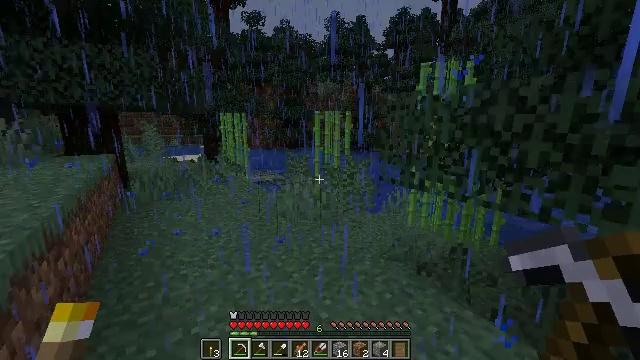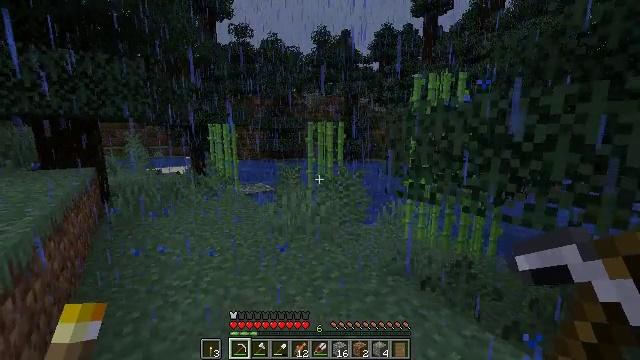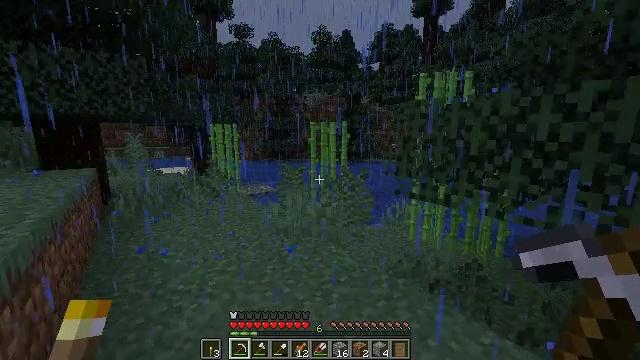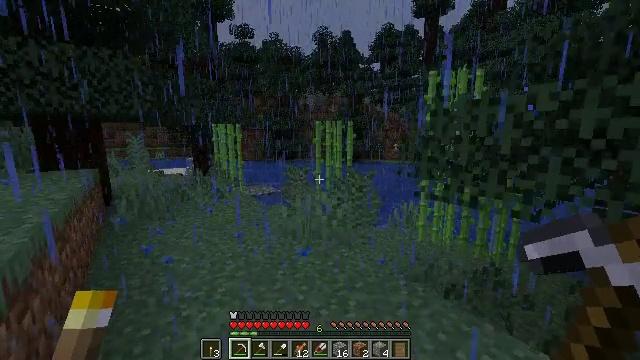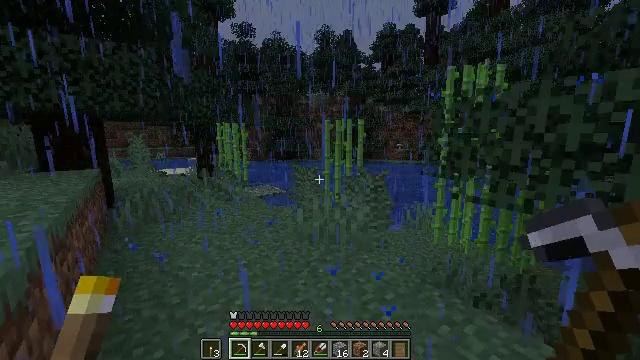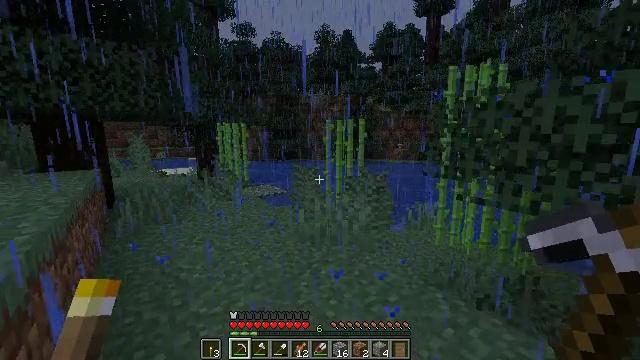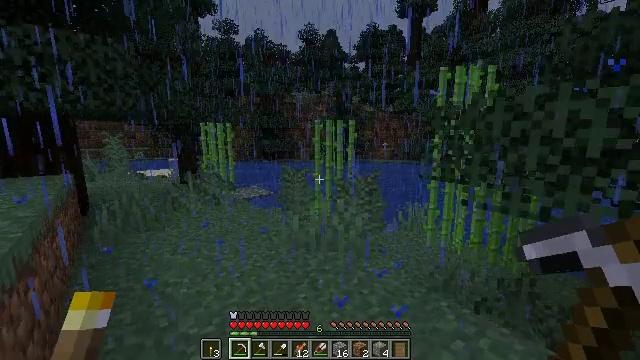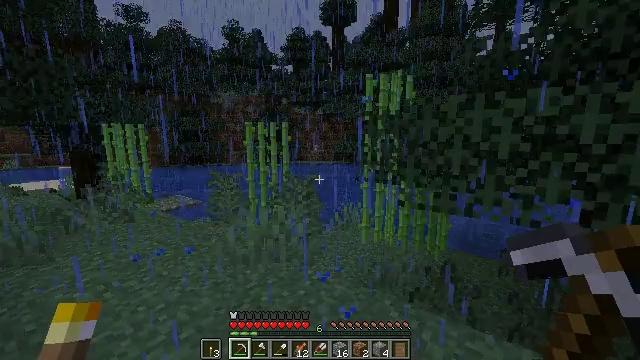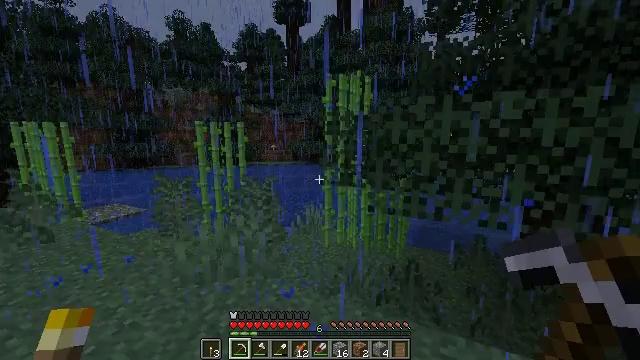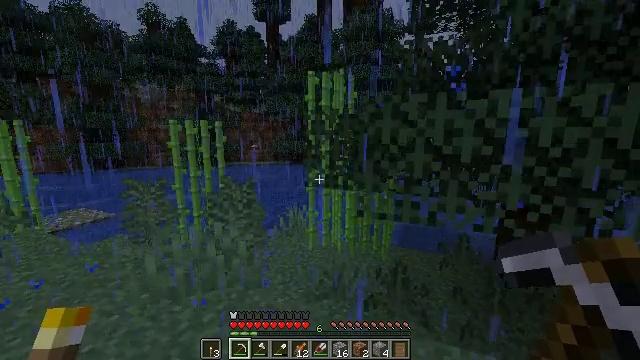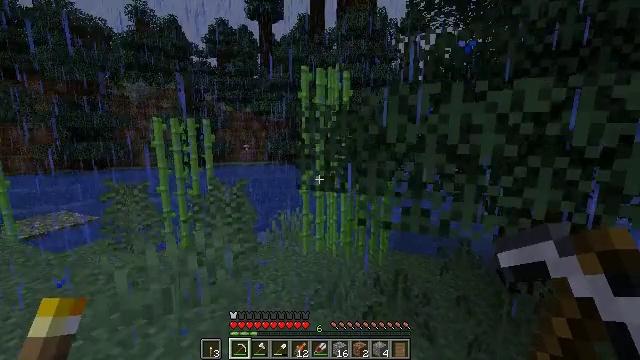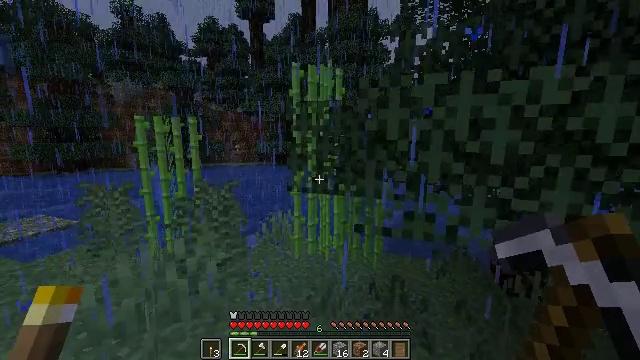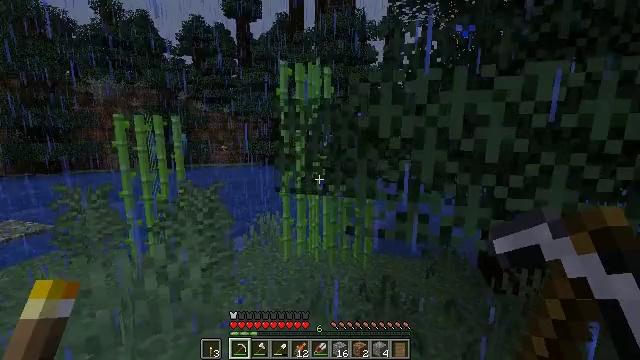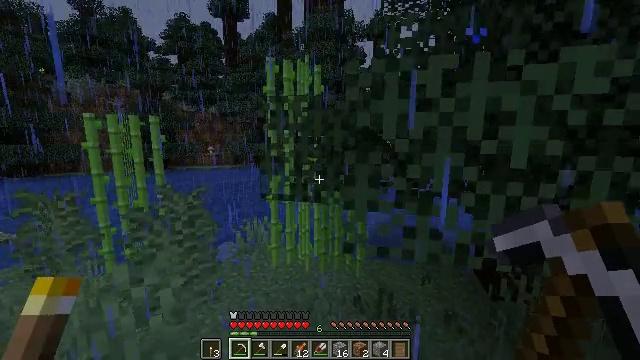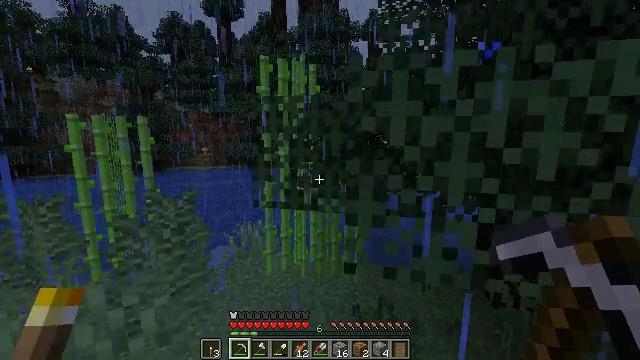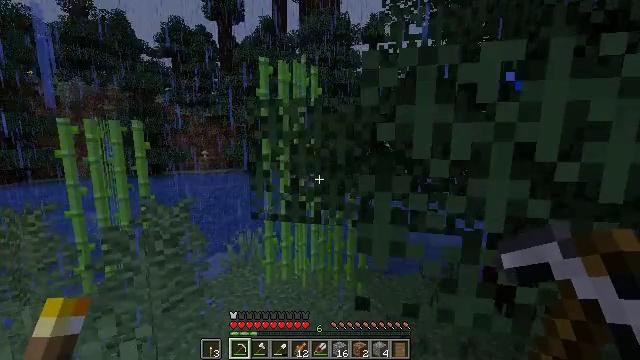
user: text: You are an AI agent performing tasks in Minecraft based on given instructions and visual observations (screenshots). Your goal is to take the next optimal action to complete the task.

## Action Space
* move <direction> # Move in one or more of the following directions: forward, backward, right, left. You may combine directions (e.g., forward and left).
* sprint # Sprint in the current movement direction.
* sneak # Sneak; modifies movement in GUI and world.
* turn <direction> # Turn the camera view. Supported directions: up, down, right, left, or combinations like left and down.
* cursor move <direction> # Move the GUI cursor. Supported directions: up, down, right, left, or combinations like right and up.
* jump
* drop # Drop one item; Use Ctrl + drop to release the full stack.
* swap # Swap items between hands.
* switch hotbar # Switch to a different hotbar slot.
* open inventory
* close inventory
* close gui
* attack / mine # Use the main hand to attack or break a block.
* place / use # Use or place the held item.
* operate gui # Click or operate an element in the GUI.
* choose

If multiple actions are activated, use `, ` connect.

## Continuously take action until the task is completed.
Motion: motion action
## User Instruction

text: Harvest sugar cane from the plant.
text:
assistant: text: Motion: move forward and move left, turn right and up
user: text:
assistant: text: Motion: move forward and move left
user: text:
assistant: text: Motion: move forward and move left
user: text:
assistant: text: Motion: move forward and move left
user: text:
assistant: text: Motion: move forward and move left
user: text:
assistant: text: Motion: move forward, turn right
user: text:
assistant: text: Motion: move forward, turn right
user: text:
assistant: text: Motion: move forward, turn right
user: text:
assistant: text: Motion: move forward, turn right
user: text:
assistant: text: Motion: move forward, turn right
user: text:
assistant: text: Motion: move forward, turn right
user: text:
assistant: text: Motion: move forward, turn right
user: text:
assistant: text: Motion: move forward, turn right
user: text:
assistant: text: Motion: move forward, turn right
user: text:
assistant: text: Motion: move forward and move left
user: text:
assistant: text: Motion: move forward and move left
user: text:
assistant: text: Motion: move forward and move left
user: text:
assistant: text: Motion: move forward and move left
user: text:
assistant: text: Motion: move forward and move left
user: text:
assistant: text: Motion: move forward and move left, turn right
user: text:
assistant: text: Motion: move forward and move left, turn right
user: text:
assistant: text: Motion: move forward and move left, turn right
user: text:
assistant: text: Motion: move forward and move left, turn right
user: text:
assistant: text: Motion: move forward and move left, turn right
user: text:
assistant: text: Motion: move forward and move left, turn right
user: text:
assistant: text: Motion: move forward and move left, turn right
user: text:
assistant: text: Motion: move forward and move left, turn right
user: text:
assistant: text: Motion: move forward and move left, turn right
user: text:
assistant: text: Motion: move forward
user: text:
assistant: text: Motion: move forward